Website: walmart
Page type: billing-address
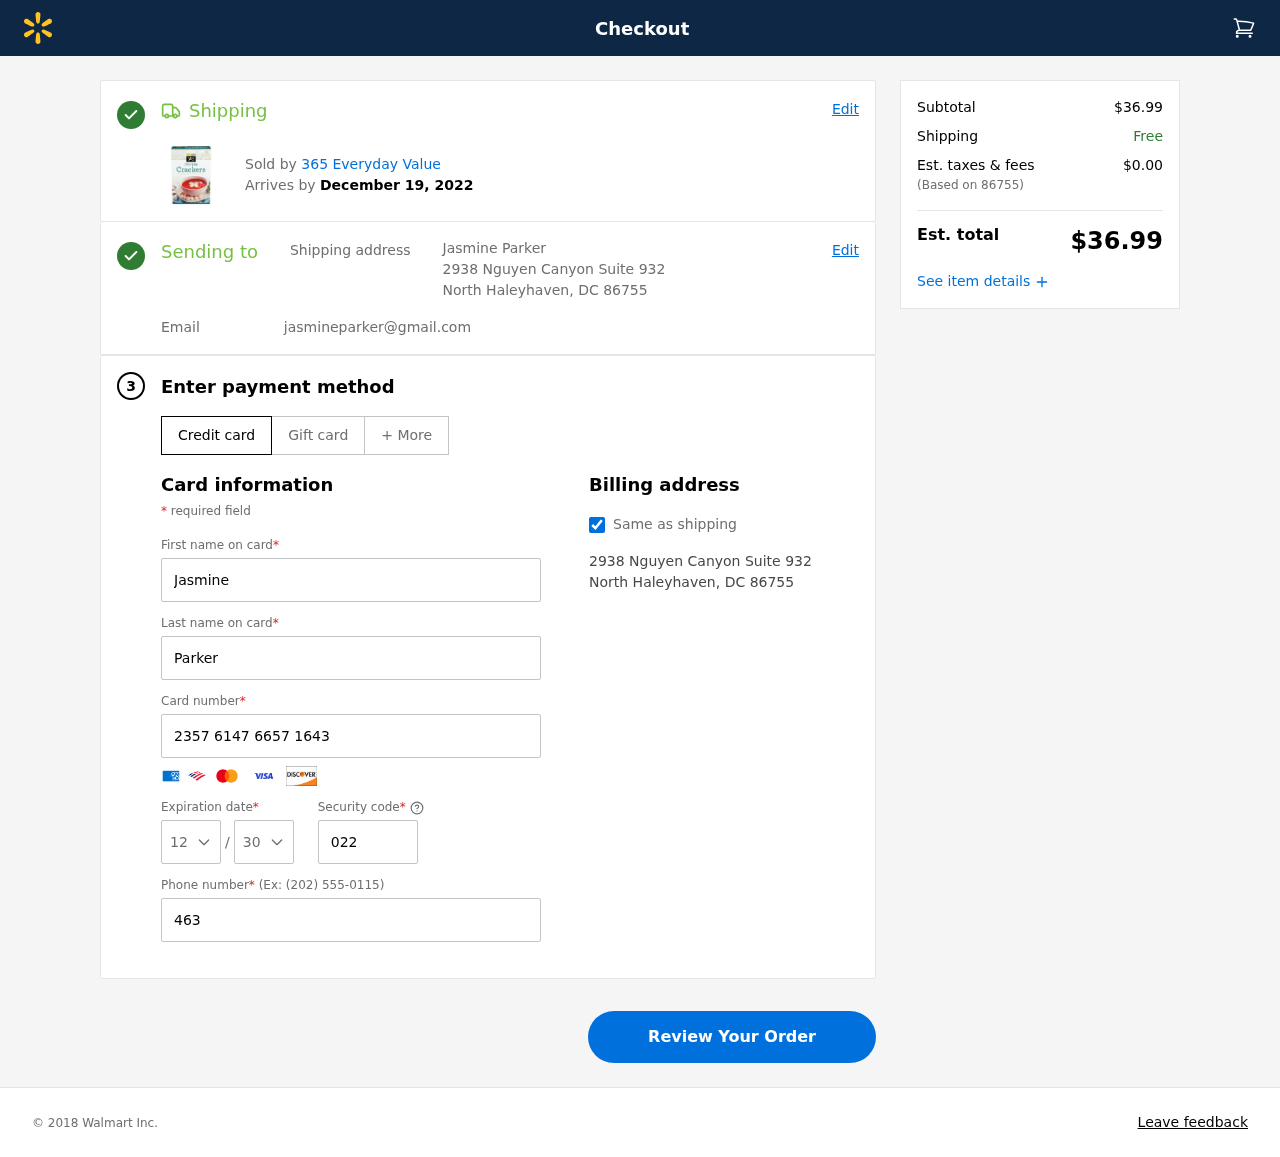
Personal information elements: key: PII_CARD_CVV
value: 022
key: PII_CARD_EXPIRY_MONTH
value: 12
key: PII_CARD_EXPIRY_YEAR
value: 30
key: PII_CARD_NUMBER
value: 2357 6147 6657 1643
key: PII_CITY_STATE_ZIP
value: North Haleyhaven, DC 86755
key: PII_EMAIL
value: jasmineparker@gmail.com
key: PII_FIRSTNAME
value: Jasmine
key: PII_FULLNAME
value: Jasmine Parker
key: PII_LASTNAME
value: Parker
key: PII_PHONE
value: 4634242866
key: PII_POSTCODE
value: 86755
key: PII_STREET
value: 2938 Nguyen Canyon Suite 932
Product elements: key: PRODUCT1_BRAND
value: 365 Everyday Value
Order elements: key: ORDER_DELIVERY_DATE
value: December 19, 2022
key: ORDER_SUBTOTAL
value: $36.99
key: ORDER_TAX
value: $0.00
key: ORDER_TOTAL
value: $36.99